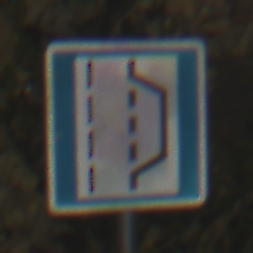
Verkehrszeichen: NothalteUndPannenbucht
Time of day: MorningAfternoon
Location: Outdoor (RoadRail)
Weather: PartlyCloudy
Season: NotSpecified
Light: Natural